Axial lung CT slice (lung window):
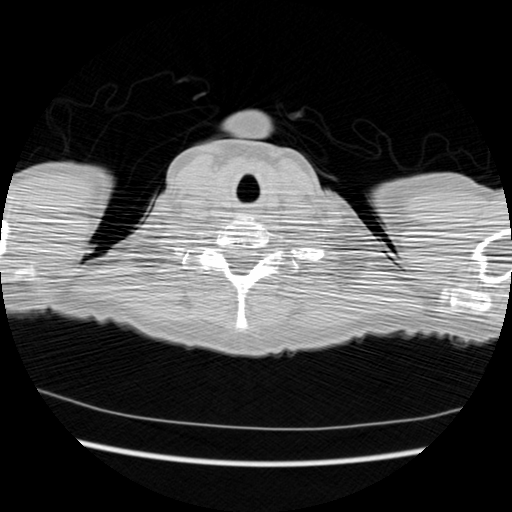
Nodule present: no